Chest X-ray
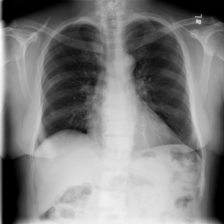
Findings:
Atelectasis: negative
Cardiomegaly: negative
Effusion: negative
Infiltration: negative
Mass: negative
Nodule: negative
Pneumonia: negative
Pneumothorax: negative
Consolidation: negative
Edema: negative
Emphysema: negative
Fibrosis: negative
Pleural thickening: negative
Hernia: negative